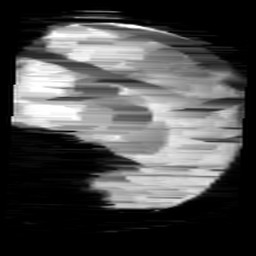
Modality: minIP
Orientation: sagittal
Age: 10
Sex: female
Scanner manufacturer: siemens
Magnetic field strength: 3 T
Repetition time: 0.027 s
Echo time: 0.02 s